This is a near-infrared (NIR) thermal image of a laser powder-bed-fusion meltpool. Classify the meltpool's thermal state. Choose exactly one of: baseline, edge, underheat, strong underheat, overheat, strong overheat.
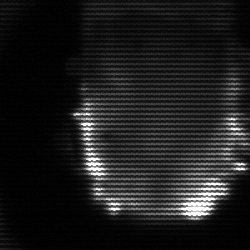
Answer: baseline